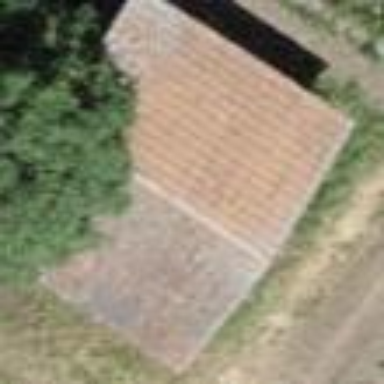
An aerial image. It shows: Barn.